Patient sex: M
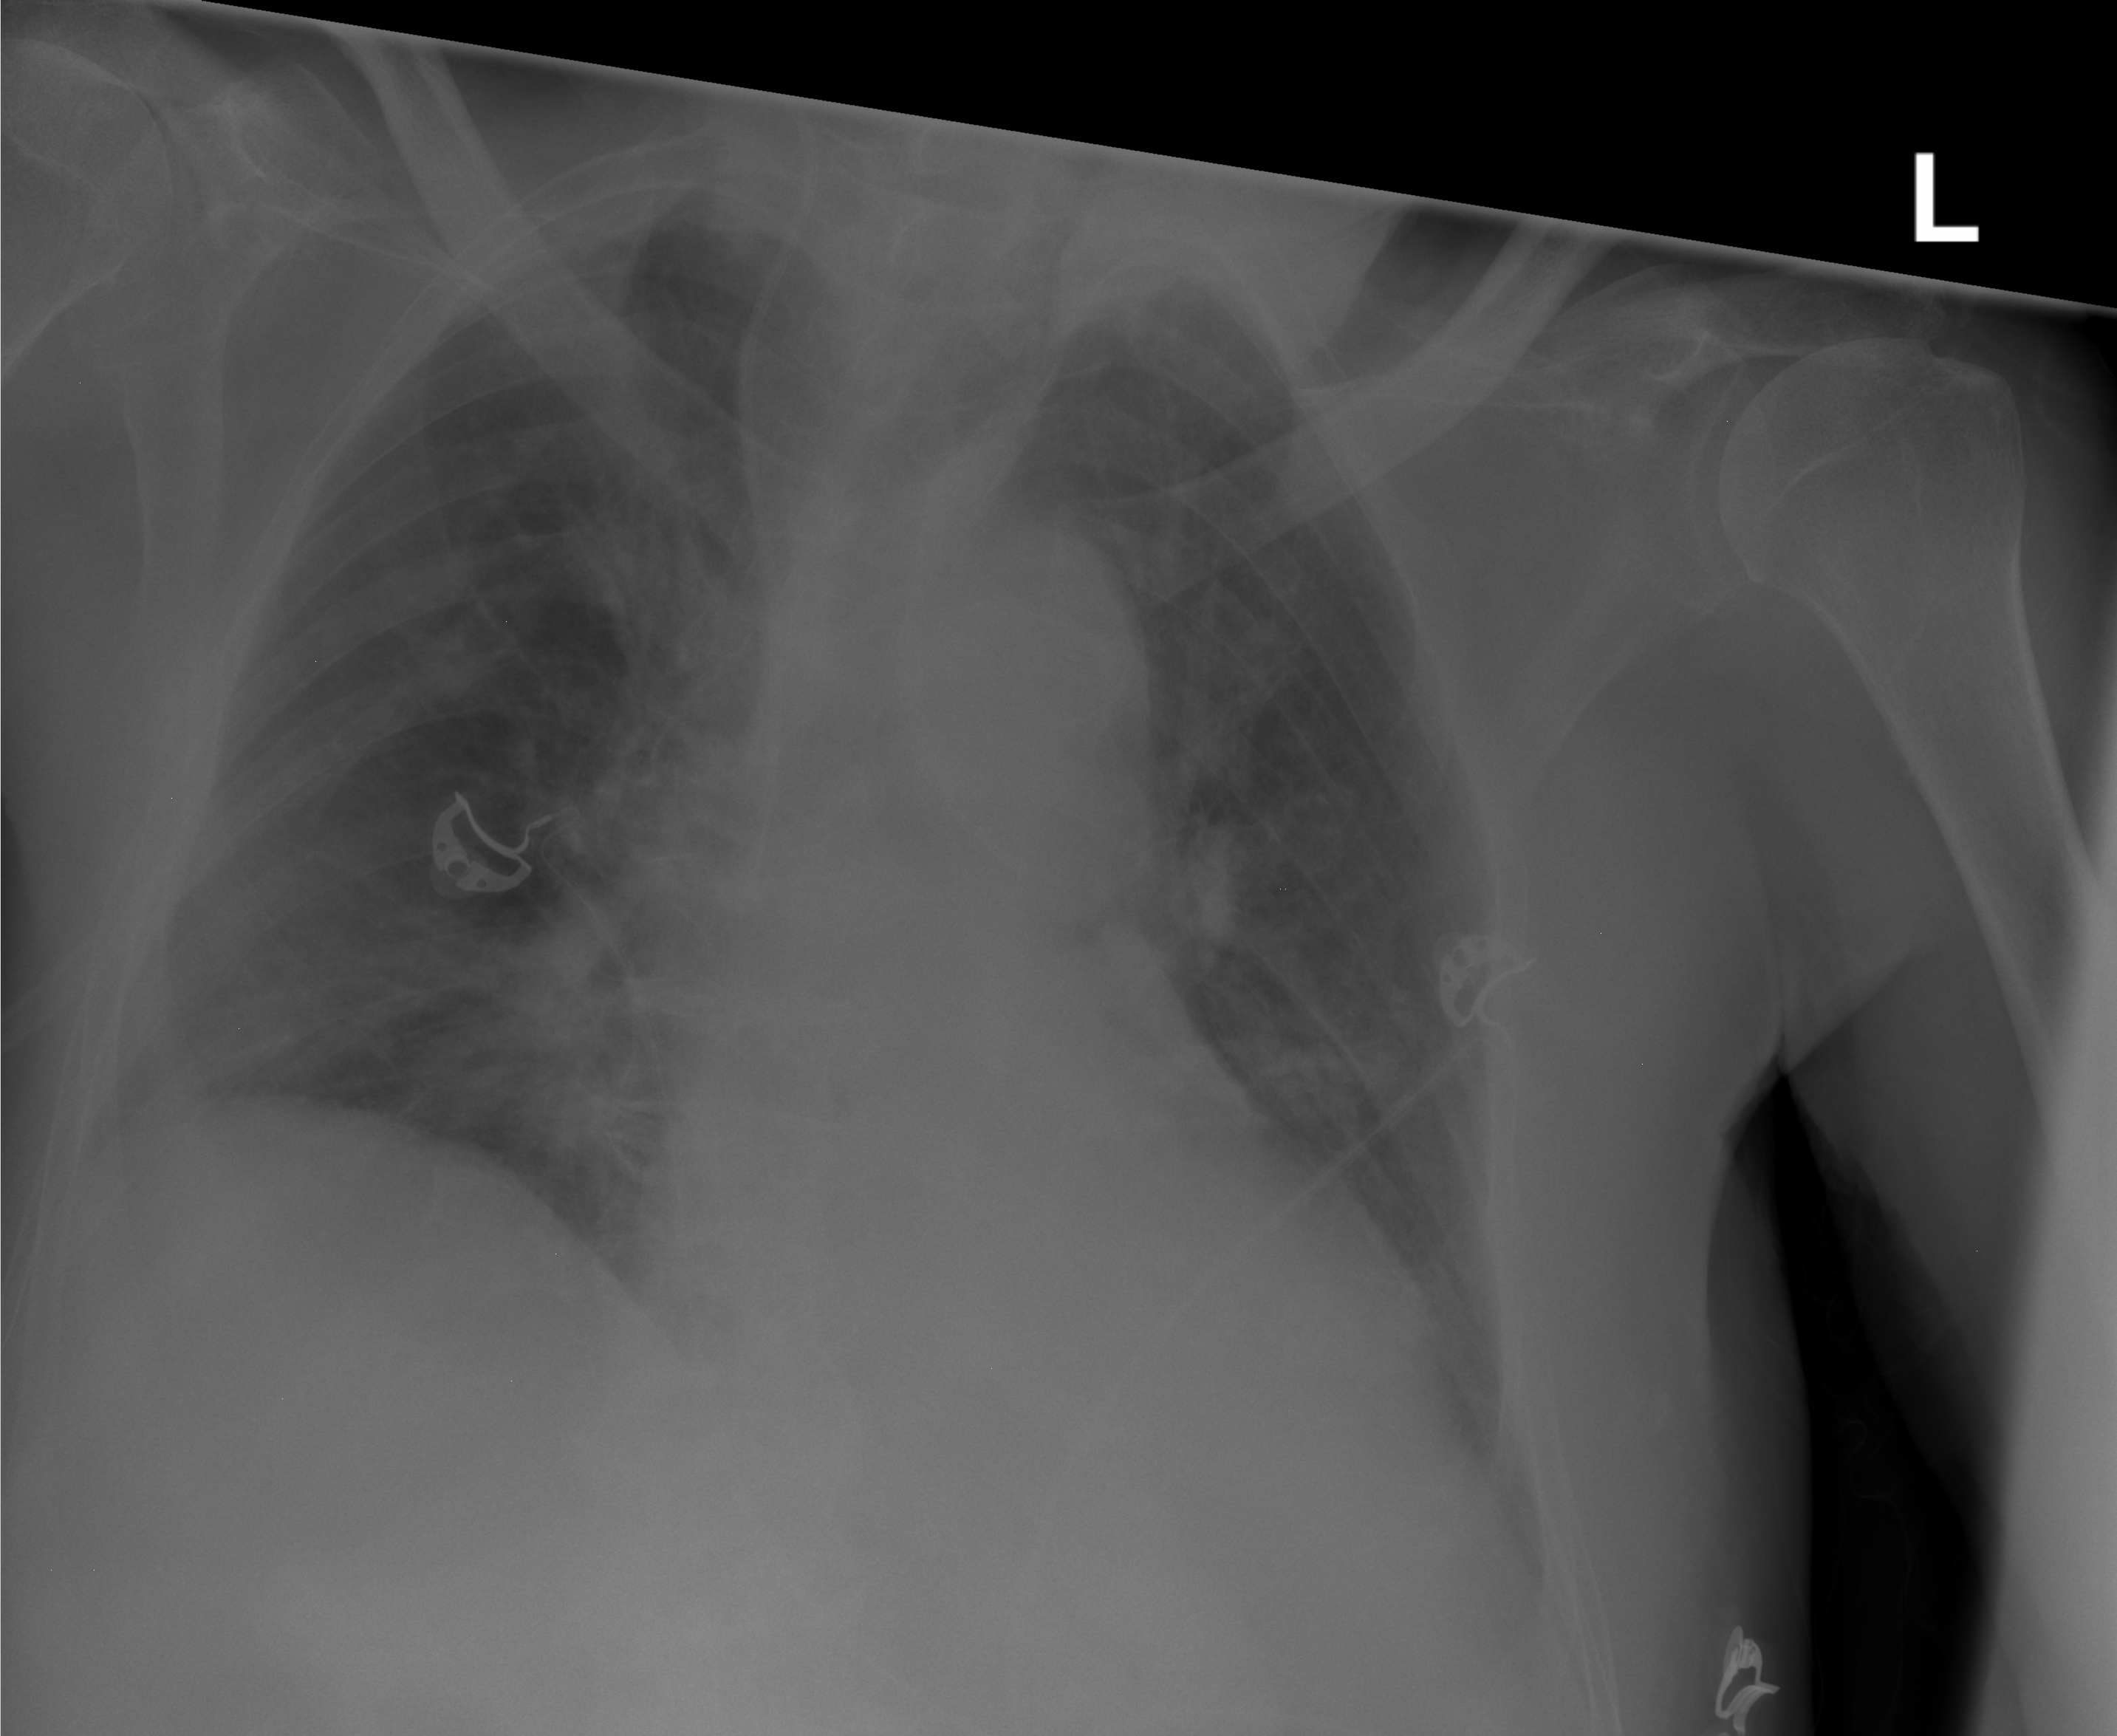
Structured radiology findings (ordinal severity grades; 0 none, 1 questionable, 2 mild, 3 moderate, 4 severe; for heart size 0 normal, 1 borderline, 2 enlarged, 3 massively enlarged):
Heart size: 2
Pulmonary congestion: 0
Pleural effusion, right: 0
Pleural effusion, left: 0
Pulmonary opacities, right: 2
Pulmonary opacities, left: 0
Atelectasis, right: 2
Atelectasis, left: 0